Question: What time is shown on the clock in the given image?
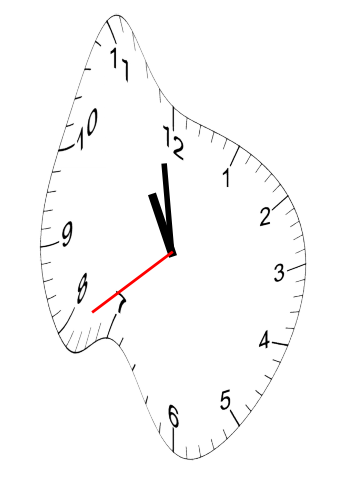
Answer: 10:58:39